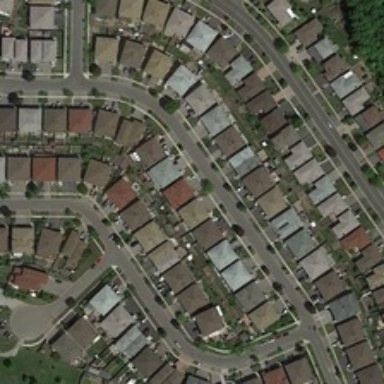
Houses with gardens are built side by side along the curved roads .